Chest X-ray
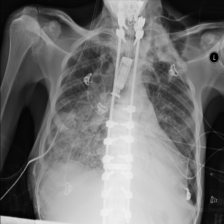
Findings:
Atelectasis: negative
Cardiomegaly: negative
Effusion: negative
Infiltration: positive
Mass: negative
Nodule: negative
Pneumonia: negative
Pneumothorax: negative
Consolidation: negative
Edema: negative
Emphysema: negative
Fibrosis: negative
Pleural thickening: negative
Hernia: negative